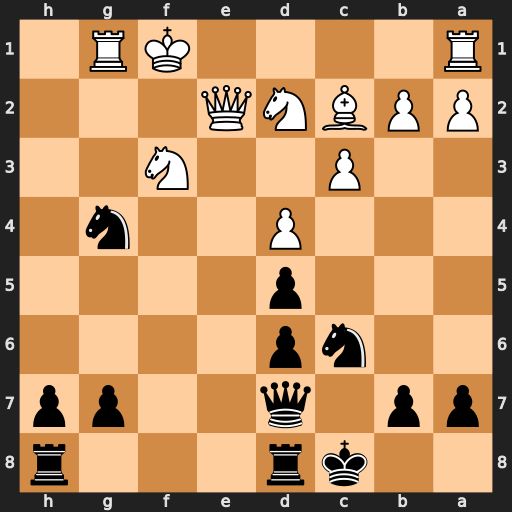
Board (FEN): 2kr3r/pp1q2pp/2np4/3p4/3P2n1/2P2N2/PPBNQ3/R4KR1
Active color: b
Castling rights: -
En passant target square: -
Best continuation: Rde8 Re1 Rxe2